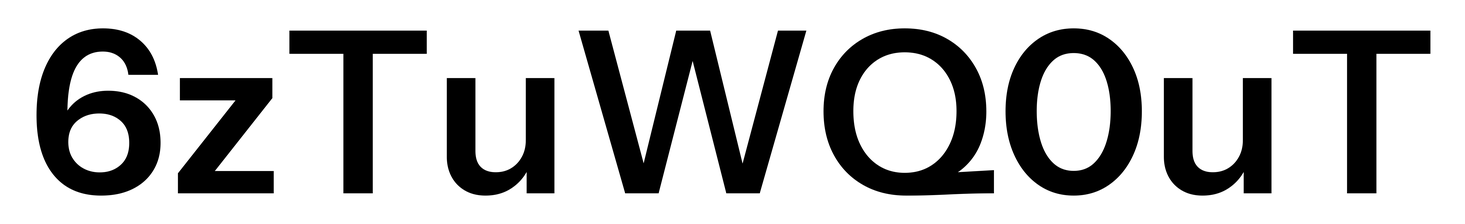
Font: InstrumentSans_SemiBold